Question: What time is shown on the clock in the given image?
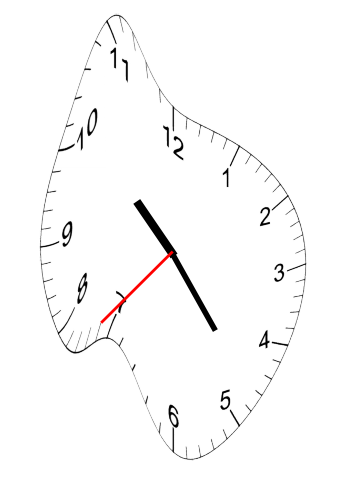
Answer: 10:23:37